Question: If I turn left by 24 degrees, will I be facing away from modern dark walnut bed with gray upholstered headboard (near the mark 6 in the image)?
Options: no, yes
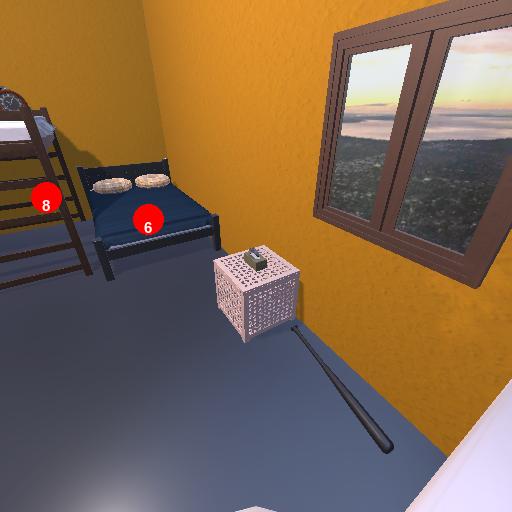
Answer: no